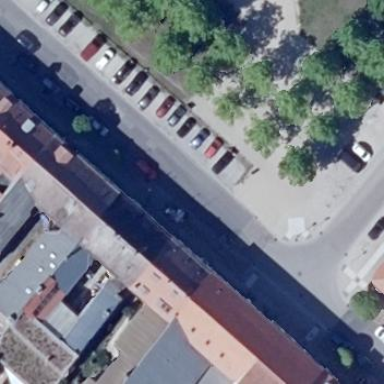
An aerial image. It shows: Pedestrian road with compacted surface.